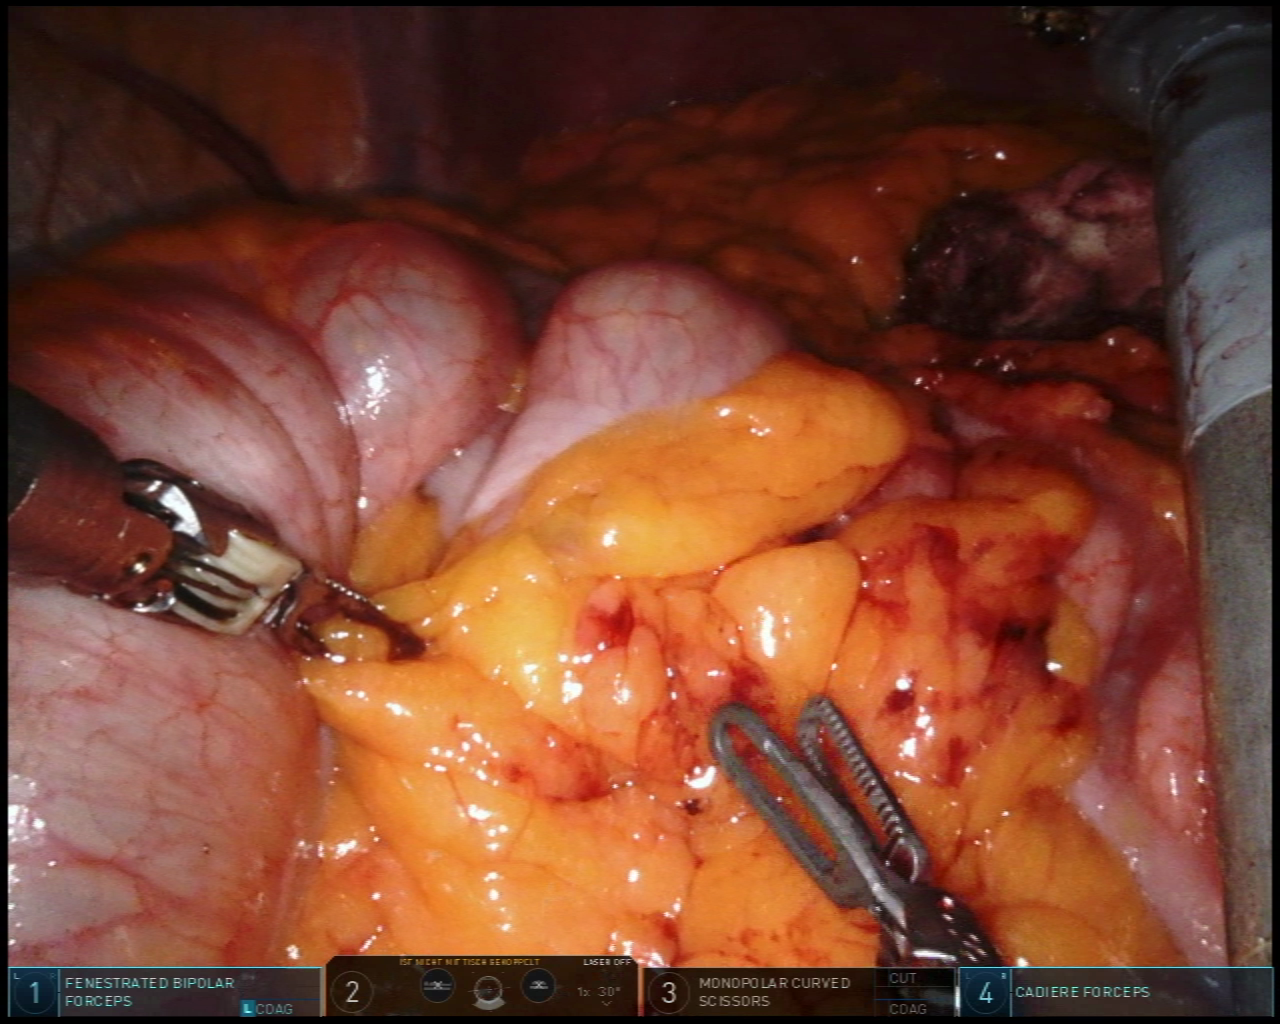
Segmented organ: colon
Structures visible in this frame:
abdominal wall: yes
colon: yes
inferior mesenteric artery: no
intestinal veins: no
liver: no
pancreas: no
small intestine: no
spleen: no
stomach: no
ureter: no
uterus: no
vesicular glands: no